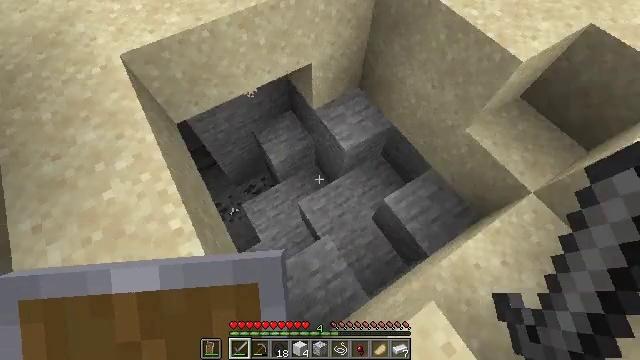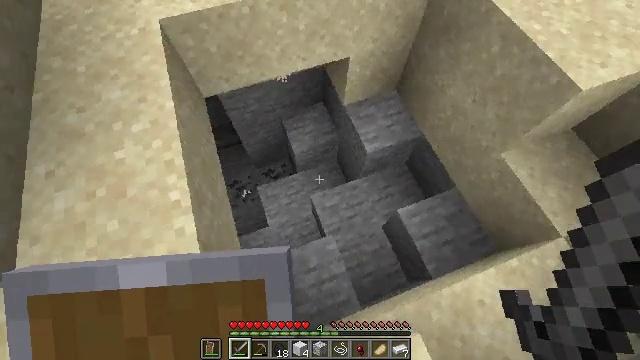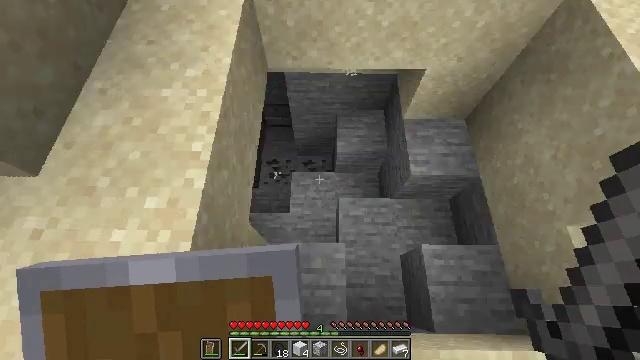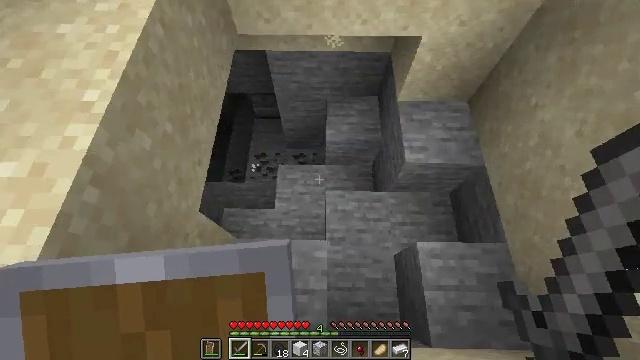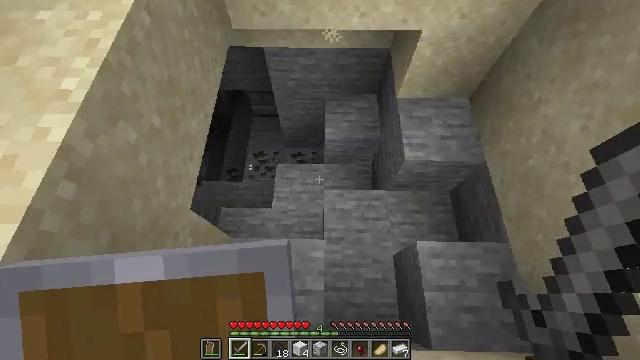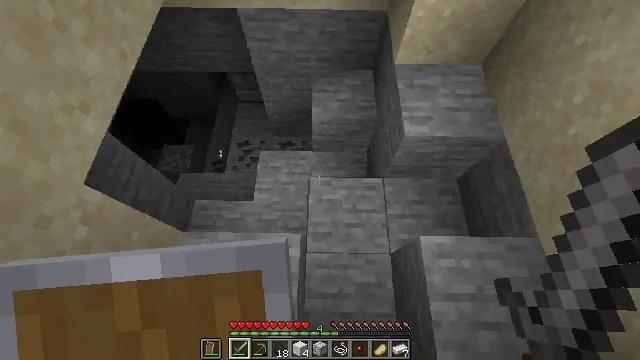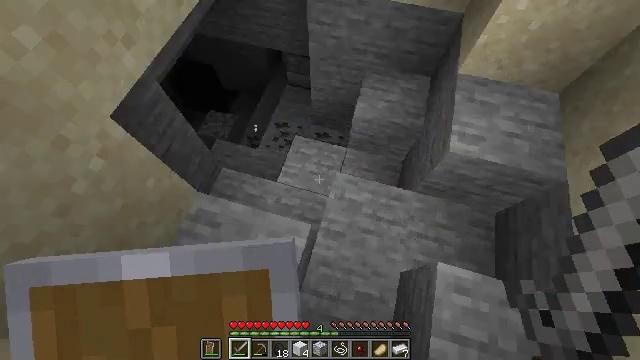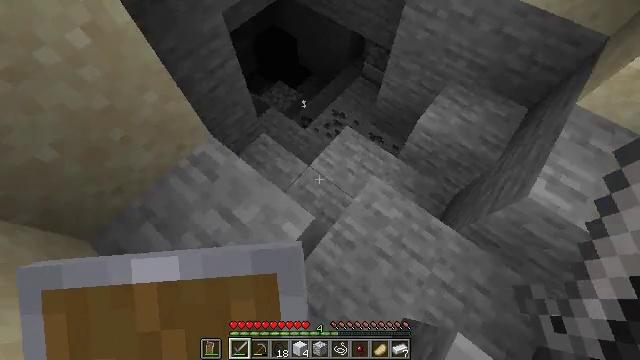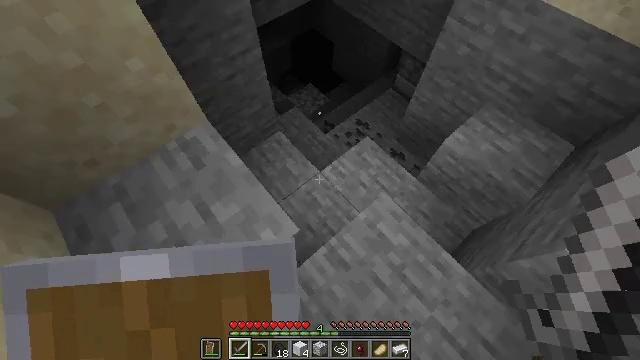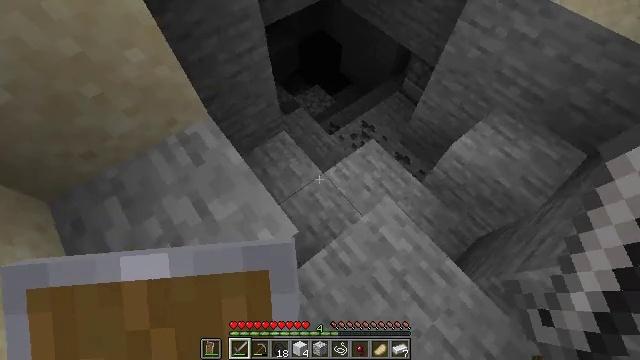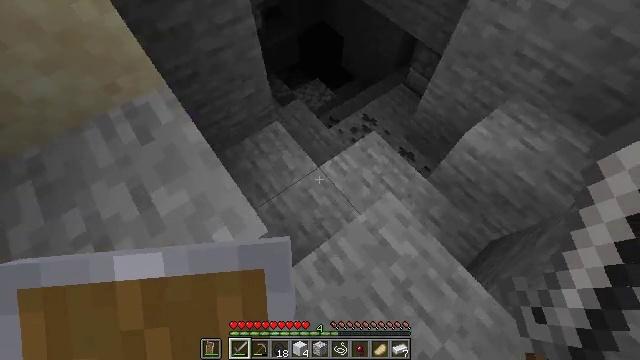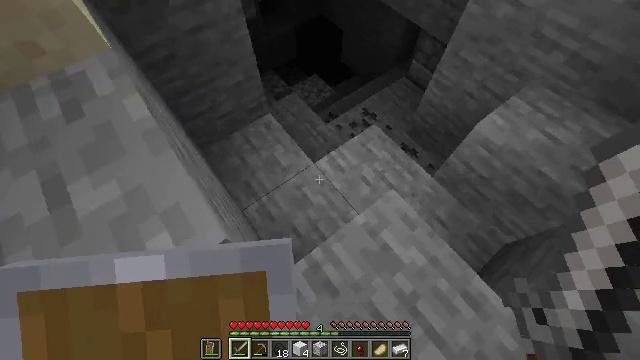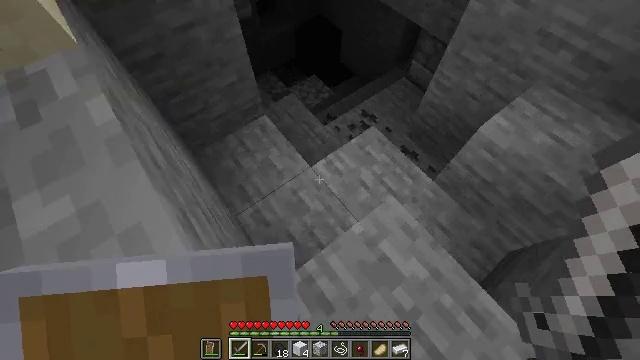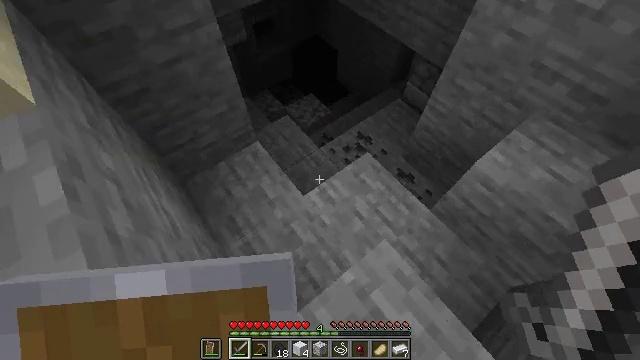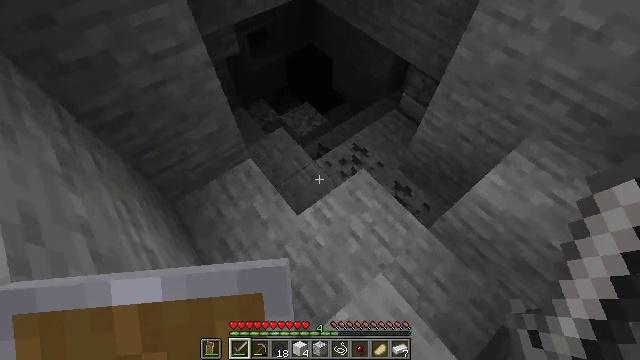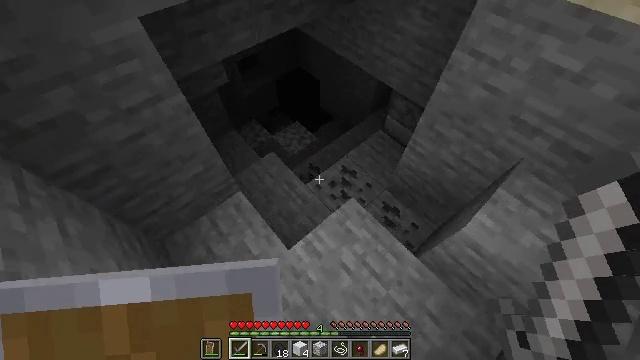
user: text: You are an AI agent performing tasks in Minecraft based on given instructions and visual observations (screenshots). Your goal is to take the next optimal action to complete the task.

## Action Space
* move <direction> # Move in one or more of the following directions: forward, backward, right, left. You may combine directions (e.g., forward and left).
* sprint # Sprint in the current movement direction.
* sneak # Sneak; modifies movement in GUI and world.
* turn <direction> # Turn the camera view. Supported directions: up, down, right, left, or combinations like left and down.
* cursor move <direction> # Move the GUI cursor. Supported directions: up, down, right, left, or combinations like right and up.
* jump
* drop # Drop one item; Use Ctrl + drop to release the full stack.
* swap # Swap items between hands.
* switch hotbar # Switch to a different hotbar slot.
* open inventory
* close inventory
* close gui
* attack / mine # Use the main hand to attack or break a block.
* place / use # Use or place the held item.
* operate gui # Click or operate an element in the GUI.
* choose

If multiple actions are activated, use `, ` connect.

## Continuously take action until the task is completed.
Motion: motion action
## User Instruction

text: Use the furnace to make a cooked porkchop.
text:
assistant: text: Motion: move forward and move right, turn left and down
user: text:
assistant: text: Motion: move forward and move right, turn left
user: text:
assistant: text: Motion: move forward and move right
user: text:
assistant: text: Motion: move forward and move right
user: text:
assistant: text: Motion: move forward
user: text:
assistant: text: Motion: move forward, turn left
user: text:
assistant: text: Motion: move forward, turn left
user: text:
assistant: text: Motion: move forward, turn left and up
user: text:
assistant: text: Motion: move forward, turn left
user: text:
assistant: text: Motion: move forward
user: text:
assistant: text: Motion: move forward
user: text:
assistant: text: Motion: move forward
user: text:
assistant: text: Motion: move forward, turn up
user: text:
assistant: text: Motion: move forward, sprint
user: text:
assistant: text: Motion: move forward, sprint, turn right and up
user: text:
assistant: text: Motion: move forward, sprint, turn right
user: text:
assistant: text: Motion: move forward, sprint
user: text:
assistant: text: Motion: move forward, sprint
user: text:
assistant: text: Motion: move forward, sprint, turn right and up
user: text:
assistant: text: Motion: move forward, sprint, turn up
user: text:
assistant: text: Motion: move forward, sprint
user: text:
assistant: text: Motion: move forward and move left, sprint
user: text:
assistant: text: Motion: move forward and move left, sprint, turn right
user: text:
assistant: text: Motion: move forward and move left, sprint, turn right and up
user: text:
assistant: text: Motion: move forward and move left, sprint, turn right and up
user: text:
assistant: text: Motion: move forward and move left, sprint, turn right and up
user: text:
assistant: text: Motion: move forward and move left, sprint, turn right and up
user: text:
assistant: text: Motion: move forward and move left, sprint, turn right and up
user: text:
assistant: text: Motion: move forward and move left, turn right
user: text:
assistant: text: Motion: turn right and up